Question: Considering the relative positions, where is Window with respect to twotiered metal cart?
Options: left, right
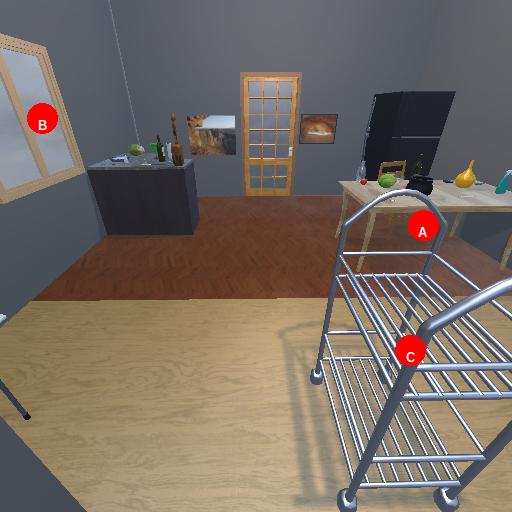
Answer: left